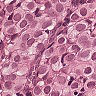
Metastatic tissue present: yes